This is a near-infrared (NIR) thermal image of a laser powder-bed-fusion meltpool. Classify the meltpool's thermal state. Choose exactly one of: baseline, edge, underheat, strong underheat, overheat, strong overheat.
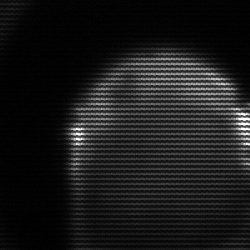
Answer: edge